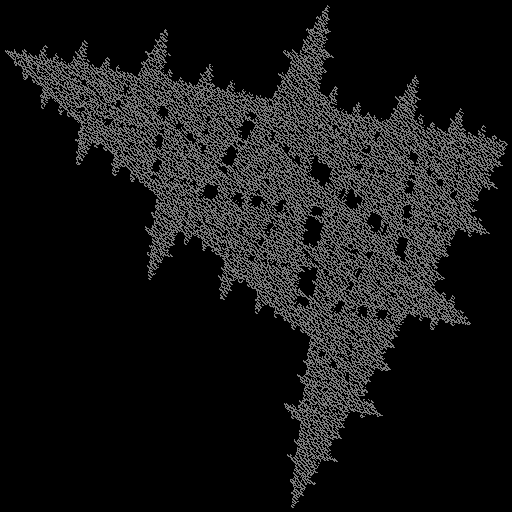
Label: a1